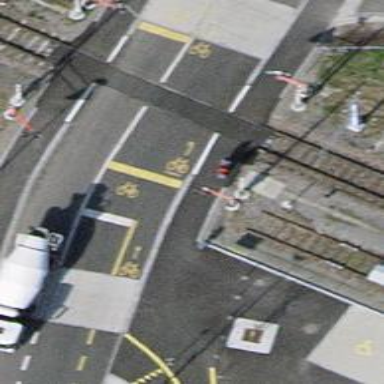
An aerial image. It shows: Railway crossing with full barriers and lights.